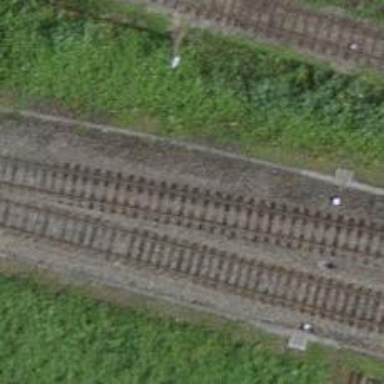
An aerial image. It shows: Abandoned railway siding with one track.